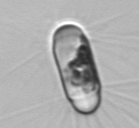
Label: Corethron_hystrix